Question:
I am working on a sample project with three views with each gap 10 vertically in storyboard.I did hide second view with below code:
'''
@IBOutlet var height:NSLayoutConstraint?
height?.constant = 0
'''
gap between view1 and view3 is 20.
how do i reduce gap between view1 and view3 to 10?
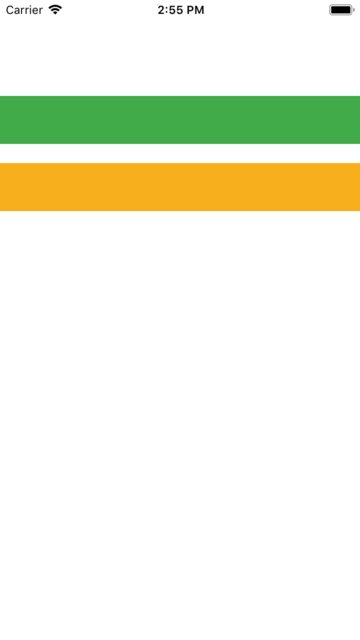
Answer: In case you don't want to use 'UIStackView', you need to play with the 'constraints' of 'secondView'.
Create 'height, top, bottom' 'constraint' '@IBOutlet' for 'secondView' and update them for show/hide cases, i.e.
'''
@IBOutlet weak var secondViewHeightConstraint: NSLayoutConstraint!
@IBOutlet weak var secondViewTopConstraint: NSLayoutConstraint!
@IBOutlet weak var secondBottomConstraint: NSLayoutConstraint!
func hideSecondView(_ hide: Bool) {
secondViewHeightConstraint.constant = hide ? 0 : 50 //used 50 as the height of secondView
secondViewTopConstraint.constant = hide ? 10 : 20
secondViewTopConstraint.constant = hide ? 10 : 20
UIView.animate(withDuration: 0.3) {
self.view.layoutIfNeeded()
}
}
'''